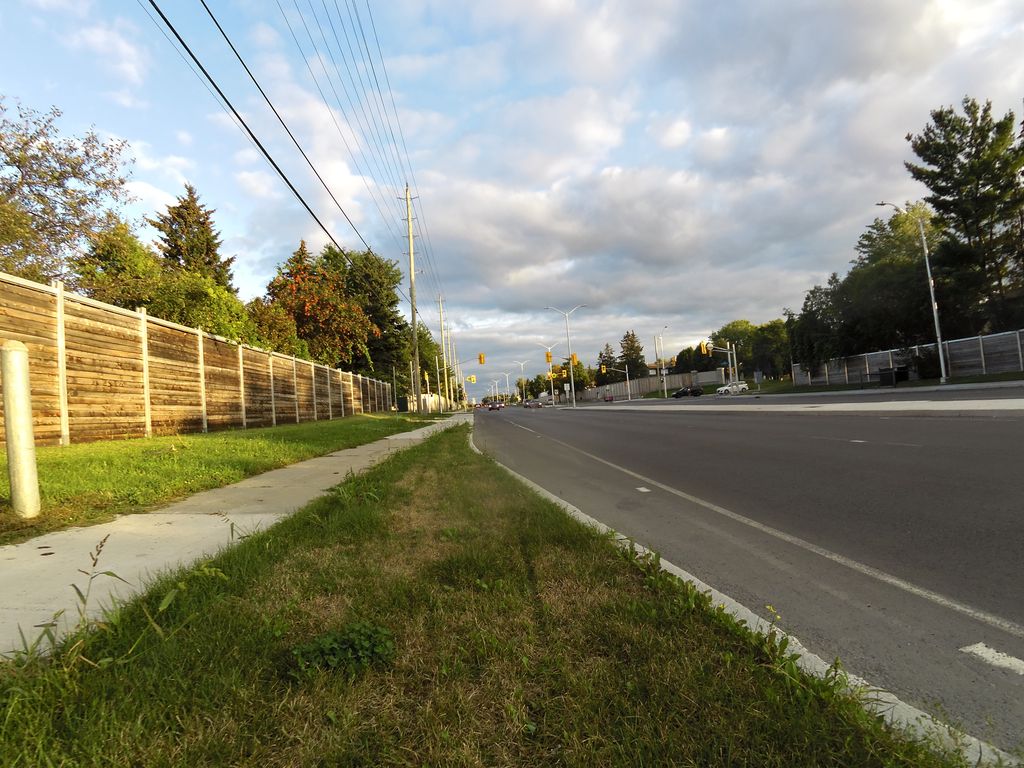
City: ottawa-gatineau